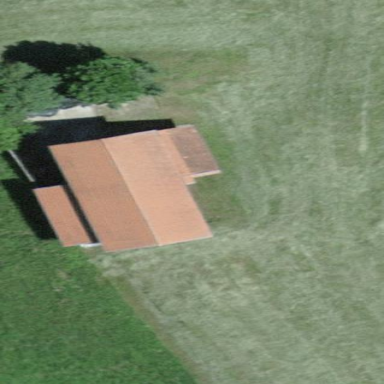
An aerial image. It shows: Rural barn.